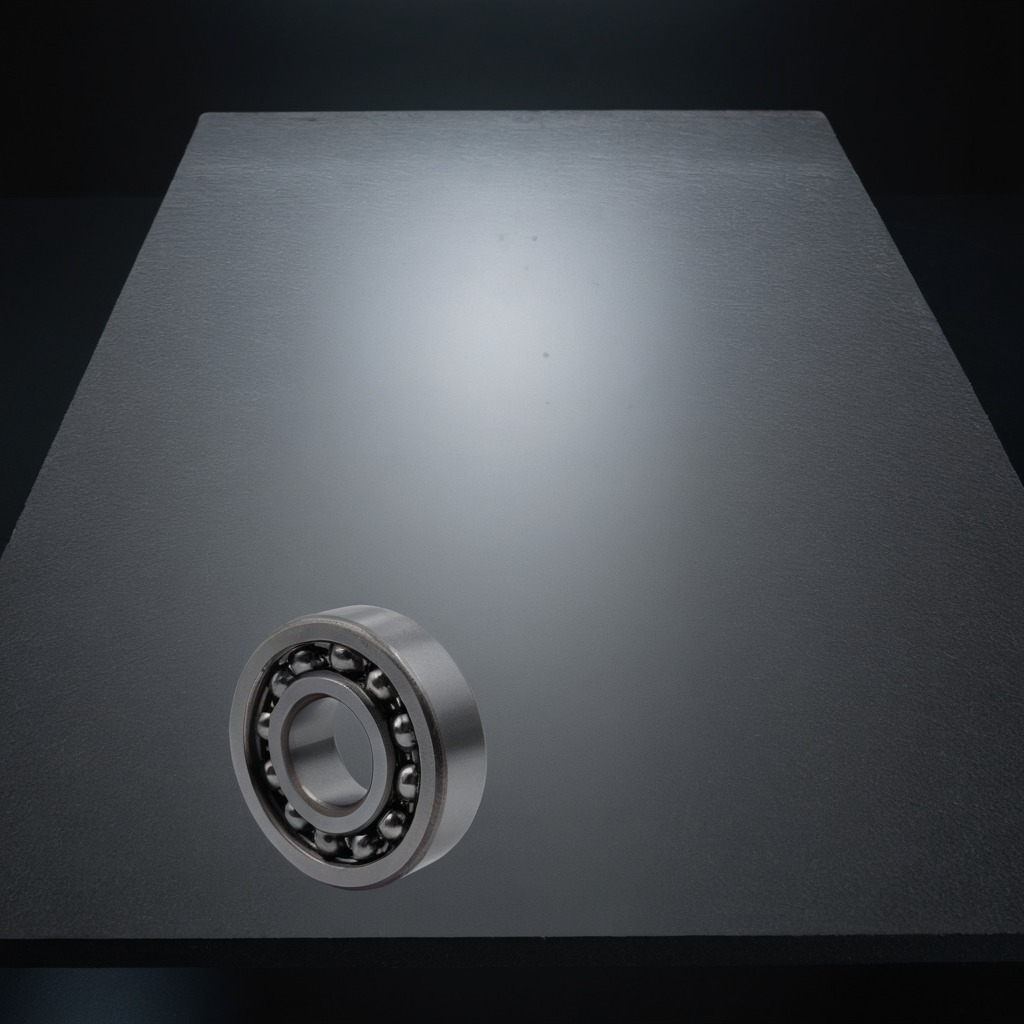
A metal ball bearing is lying on a clean granite table inside a workshop at night dim ambient light soft shadows worn but